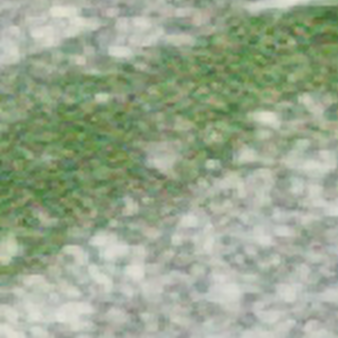
Label: other